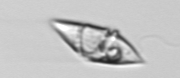
Label: Gyrodinium